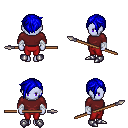
a pixel art fantasy rpg character, female body template, dark elf, purple skin, maroon long-sleeve shirt, red pants, blue pixie cut hairstyle, white cloth bandages, metal boots, spear, four views (front, back, left, right), 2x2 character sprite sheet, small pixel art, hard edges, no anti-aliasing